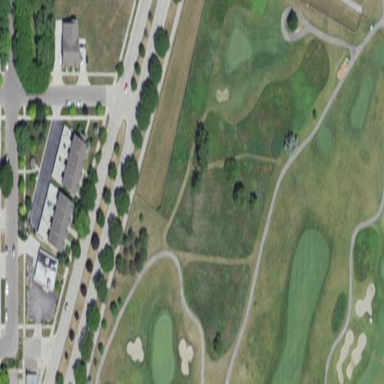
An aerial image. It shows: Rough golf area with grass surface.